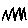
Label: zigzag